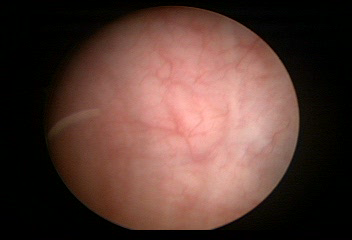
Modality: WLC
Class: Normal mucosa
Bladder cancer association: No